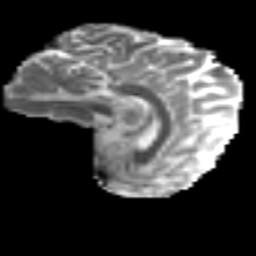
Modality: MD
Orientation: sagittal
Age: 26
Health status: ill
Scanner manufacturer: philips
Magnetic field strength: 3 T
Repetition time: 9 s
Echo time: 0.127 s